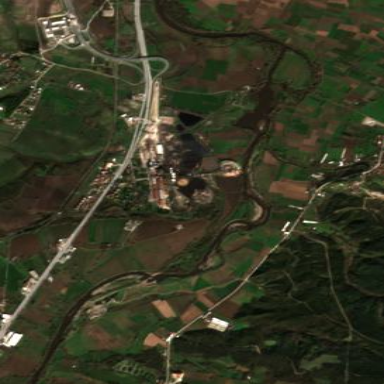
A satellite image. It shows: Industrial area with sugar refinery. The works are man-made.